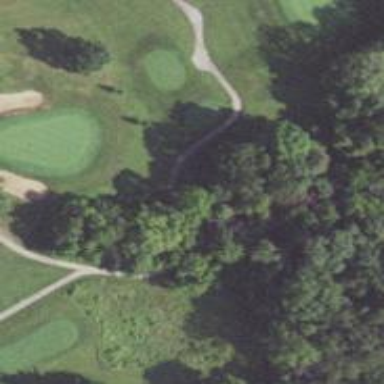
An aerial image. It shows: Path designated for golf carts.